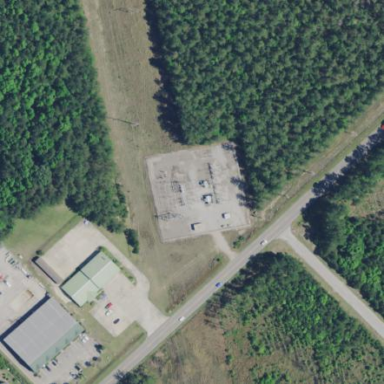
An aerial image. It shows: Distribution substation surrounded by fence.